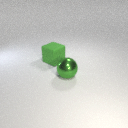
large green metal sphere to the right of large green rubber cube